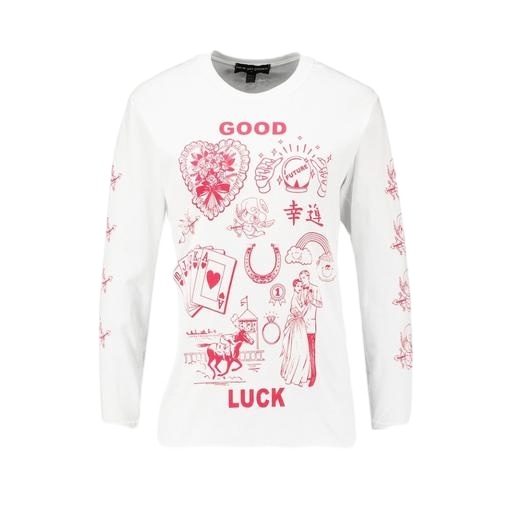
long-sleeve tee, long-sleeve t-shirt only macy, longsleeve t-shirt, white background